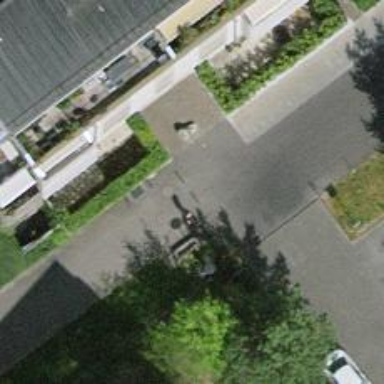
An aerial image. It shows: Bollard.